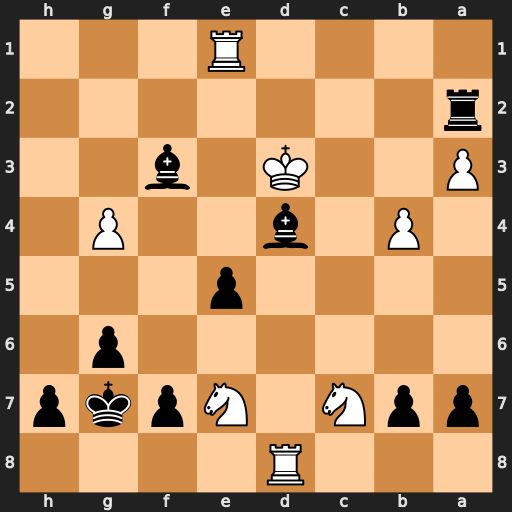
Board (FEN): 3R4/ppN1Npkp/6p1/4p3/1P1b2P1/P2K1b2/r7/4R3
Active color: b
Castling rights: -
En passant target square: -
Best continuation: Rxa3+ Kc2 Rc3+ Kd2 Rxc7